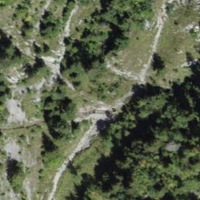
EUNIS habitat code: 23
Species observed at this site:
Parnassius apollo